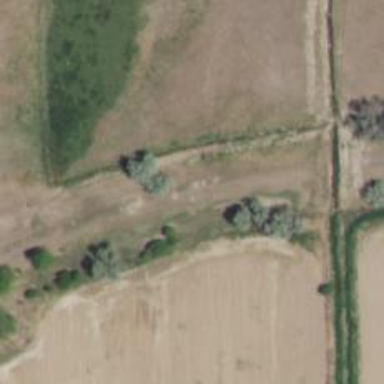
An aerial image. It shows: Abandoned railway.